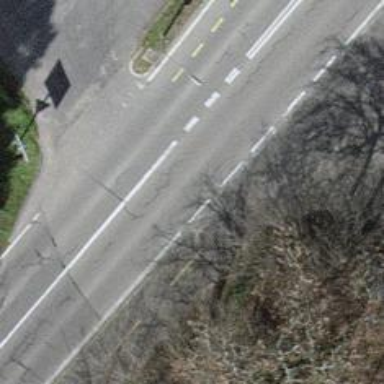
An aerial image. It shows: Primary highway with asphalt surface. There is cycle track on the right.